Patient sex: M
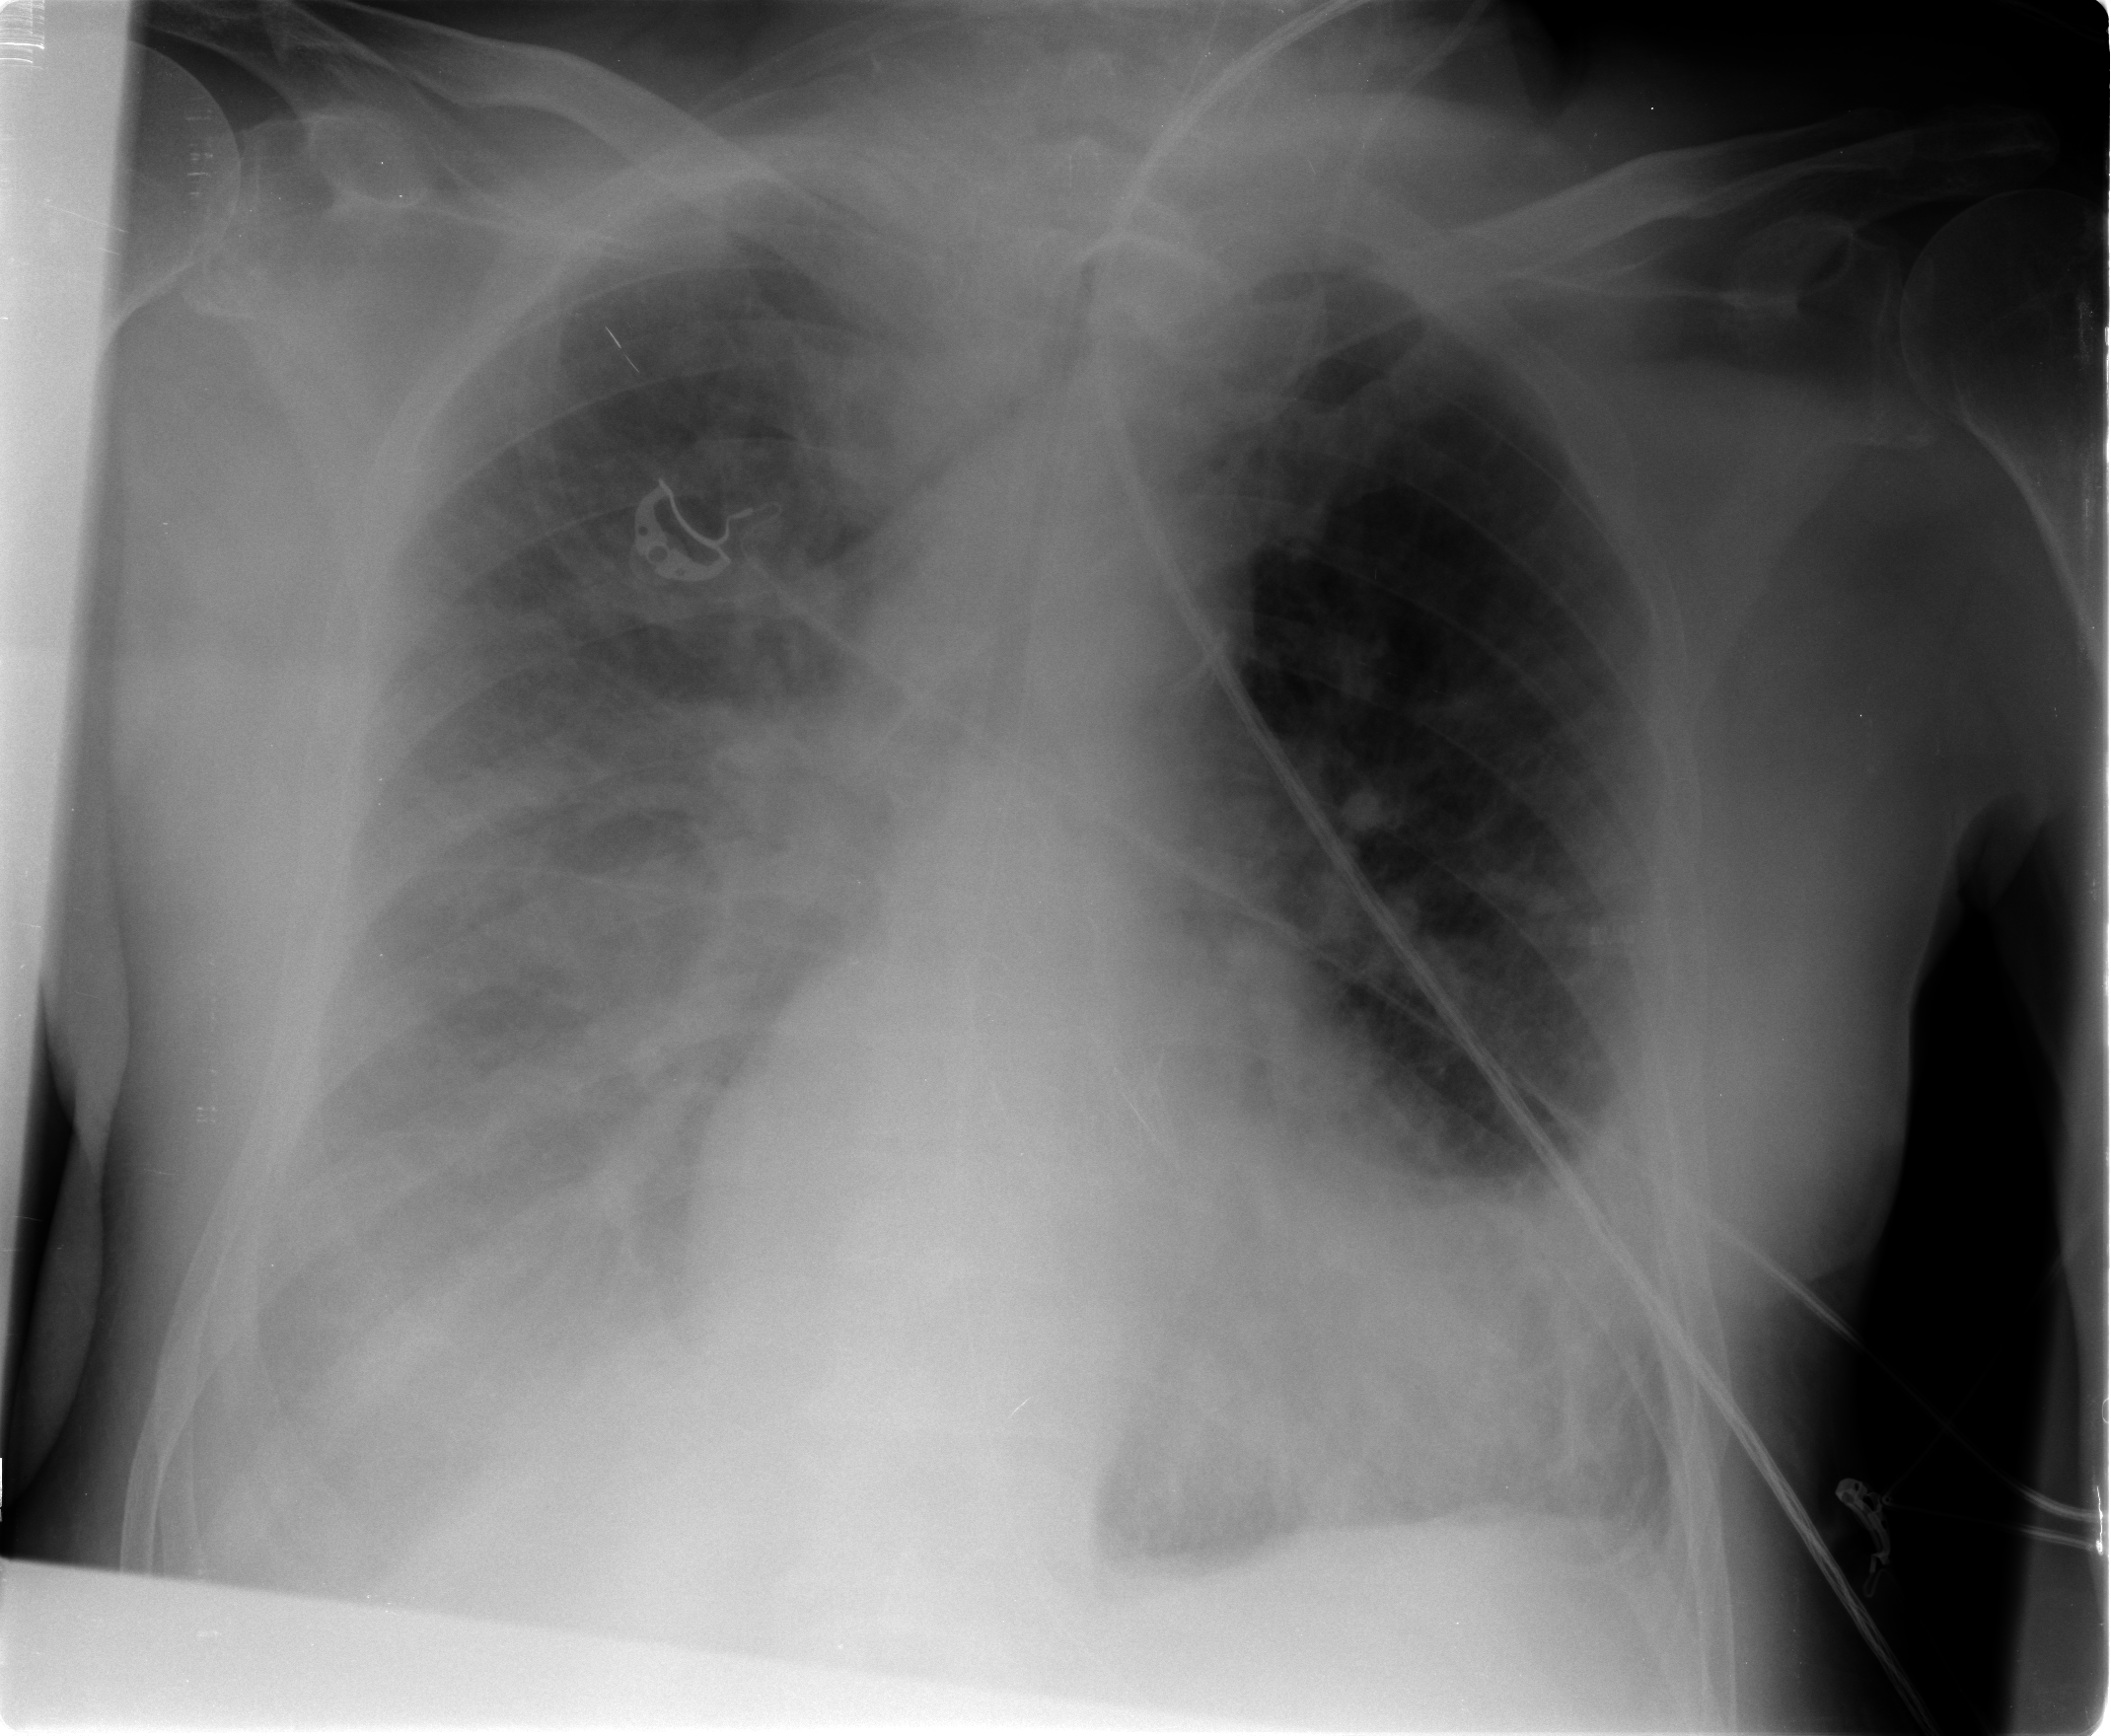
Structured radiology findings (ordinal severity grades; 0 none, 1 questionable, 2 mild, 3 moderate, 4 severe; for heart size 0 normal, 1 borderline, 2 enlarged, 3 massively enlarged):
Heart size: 2
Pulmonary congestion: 3
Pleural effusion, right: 3
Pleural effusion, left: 2
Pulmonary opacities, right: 2
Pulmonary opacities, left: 2
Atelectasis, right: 3
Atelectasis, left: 2